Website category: sports
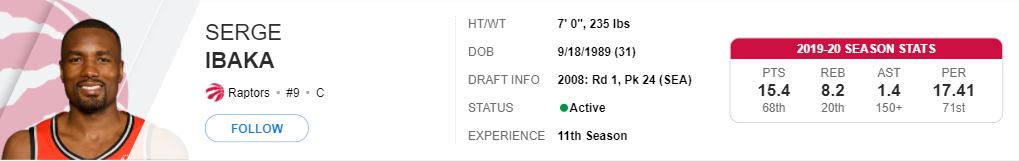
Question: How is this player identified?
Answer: Serge Ibaka

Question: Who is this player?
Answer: Serge Ibaka

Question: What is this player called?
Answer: Serge Ibaka

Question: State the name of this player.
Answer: Serge Ibaka

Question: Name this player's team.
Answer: Raptors

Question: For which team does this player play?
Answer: Raptors

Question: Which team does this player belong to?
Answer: Raptors

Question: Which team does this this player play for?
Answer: Raptors

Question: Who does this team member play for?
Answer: Raptors

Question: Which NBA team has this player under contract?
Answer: Raptors

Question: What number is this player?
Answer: #9

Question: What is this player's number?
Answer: #9

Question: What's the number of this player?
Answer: #9

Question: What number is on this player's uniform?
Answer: #9

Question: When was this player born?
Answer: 9/18/1989

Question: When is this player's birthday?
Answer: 9/18/1989

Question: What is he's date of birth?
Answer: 9/18/1989

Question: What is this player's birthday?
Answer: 9/18/1989

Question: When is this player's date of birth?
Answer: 9/18/1989

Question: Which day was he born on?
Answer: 9/18/1989

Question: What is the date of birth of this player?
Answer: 9/18/1989

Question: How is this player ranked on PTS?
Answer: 15.4

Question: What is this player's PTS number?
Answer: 15.4

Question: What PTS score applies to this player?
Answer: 15.4

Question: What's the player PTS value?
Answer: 15.4

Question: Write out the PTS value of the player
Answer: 15.4

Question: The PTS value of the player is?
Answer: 15.4

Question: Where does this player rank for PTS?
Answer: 68th

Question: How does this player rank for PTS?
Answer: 68th

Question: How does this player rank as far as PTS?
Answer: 68th

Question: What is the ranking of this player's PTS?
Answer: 68th

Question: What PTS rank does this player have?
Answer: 68th

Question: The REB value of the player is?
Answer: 8.2

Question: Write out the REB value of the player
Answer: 8.2

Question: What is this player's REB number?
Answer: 8.2

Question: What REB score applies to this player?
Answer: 8.2

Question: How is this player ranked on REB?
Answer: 8.2

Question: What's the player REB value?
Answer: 8.2

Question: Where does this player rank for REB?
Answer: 20th

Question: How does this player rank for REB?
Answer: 20th

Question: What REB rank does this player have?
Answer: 20th

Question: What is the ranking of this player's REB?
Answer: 20th

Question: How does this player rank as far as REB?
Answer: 20th

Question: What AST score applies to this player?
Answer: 1.4

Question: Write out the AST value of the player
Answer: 1.4

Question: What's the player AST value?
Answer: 1.4

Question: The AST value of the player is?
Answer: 1.4

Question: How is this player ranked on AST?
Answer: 1.4

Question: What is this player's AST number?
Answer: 1.4

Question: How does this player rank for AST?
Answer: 150+

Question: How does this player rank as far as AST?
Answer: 150+

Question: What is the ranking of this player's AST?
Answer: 150+

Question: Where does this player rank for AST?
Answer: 150+

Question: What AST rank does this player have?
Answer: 150+

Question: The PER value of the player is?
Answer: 17.41

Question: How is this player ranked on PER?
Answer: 17.41

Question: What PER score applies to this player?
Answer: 17.41

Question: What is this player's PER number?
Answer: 17.41

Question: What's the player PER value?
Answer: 17.41

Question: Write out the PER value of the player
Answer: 17.41

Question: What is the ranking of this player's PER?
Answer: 71st

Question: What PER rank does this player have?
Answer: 71st

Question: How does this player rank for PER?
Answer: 71st

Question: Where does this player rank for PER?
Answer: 71st